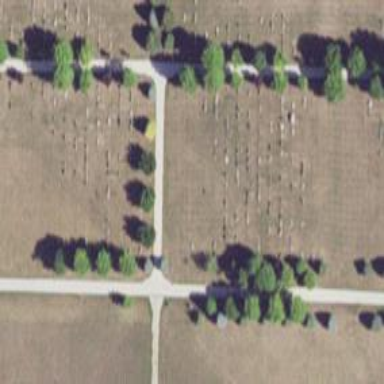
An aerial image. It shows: Cemetery.